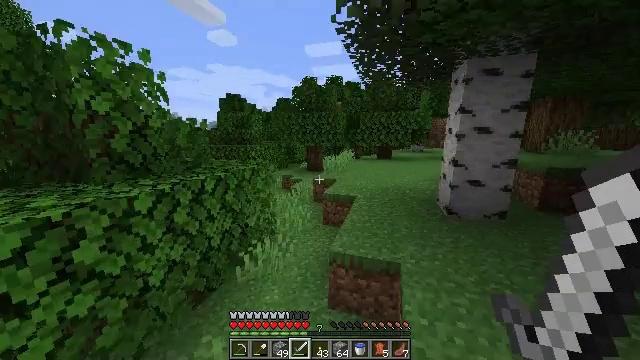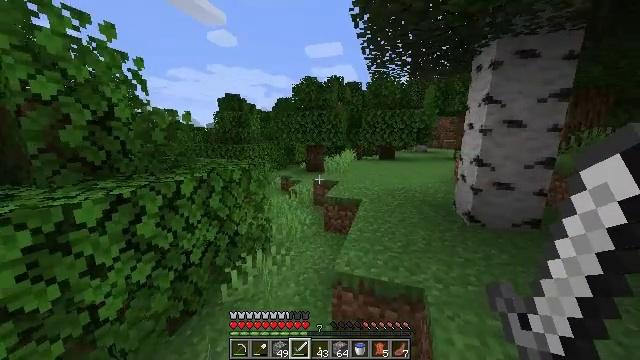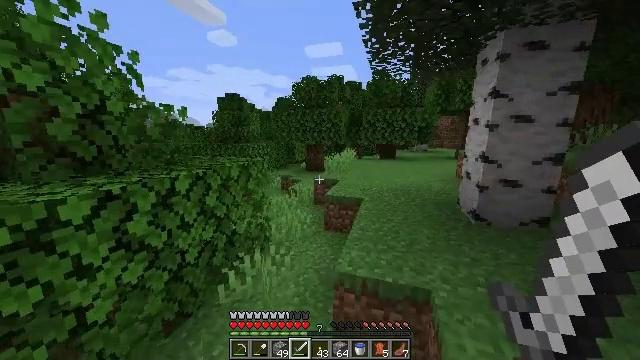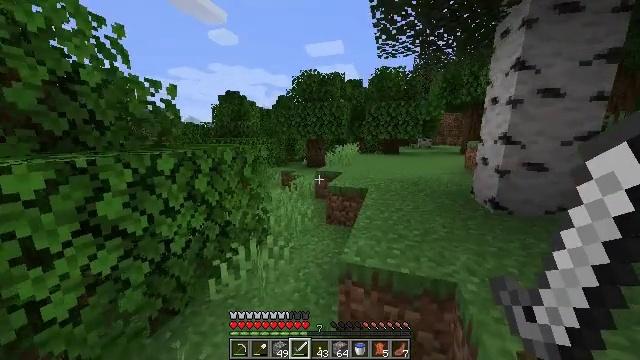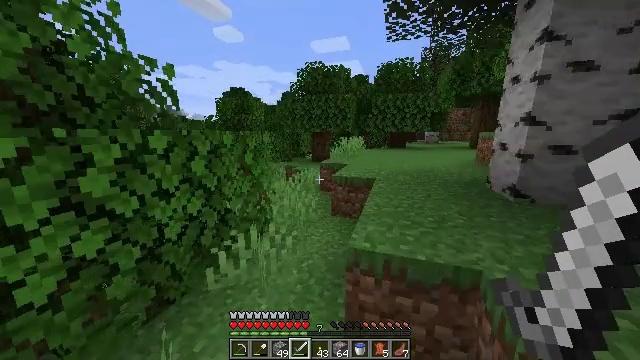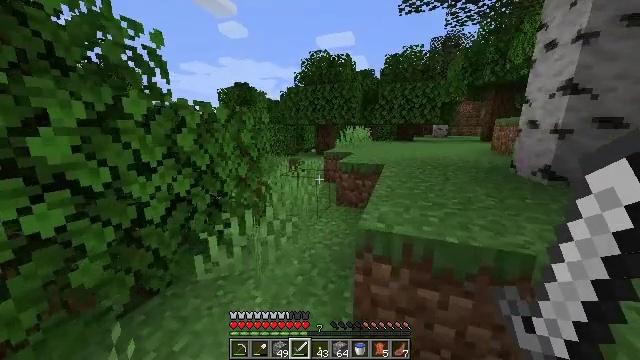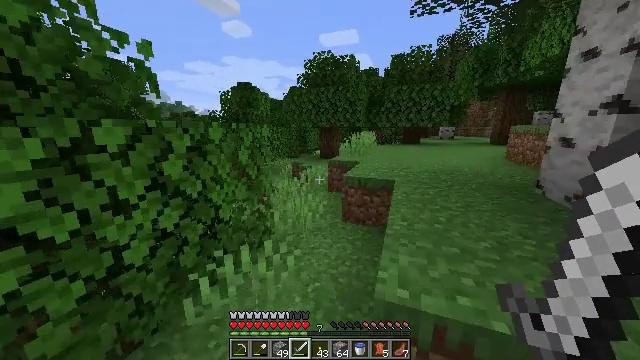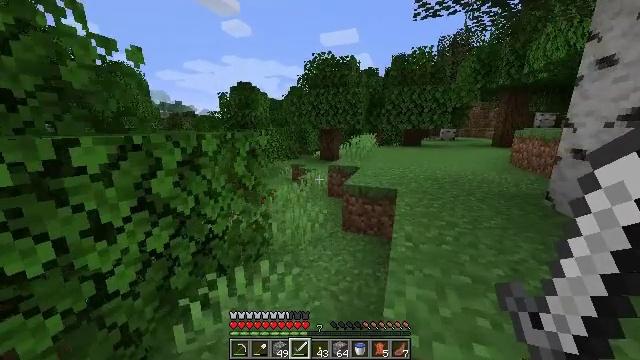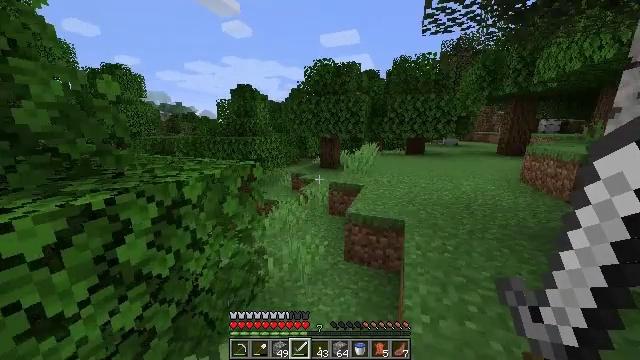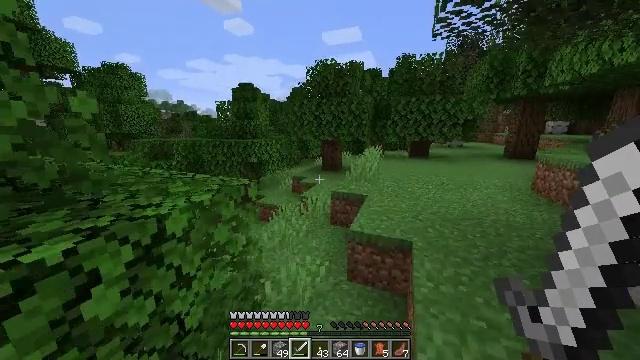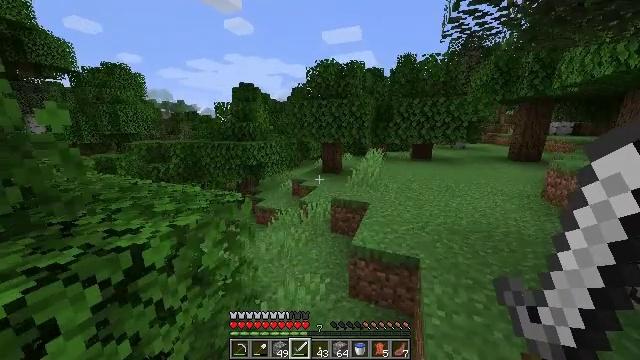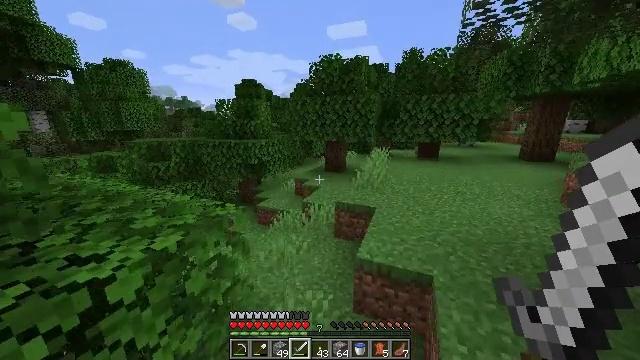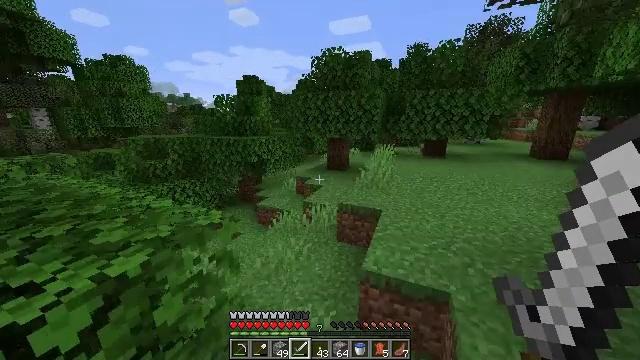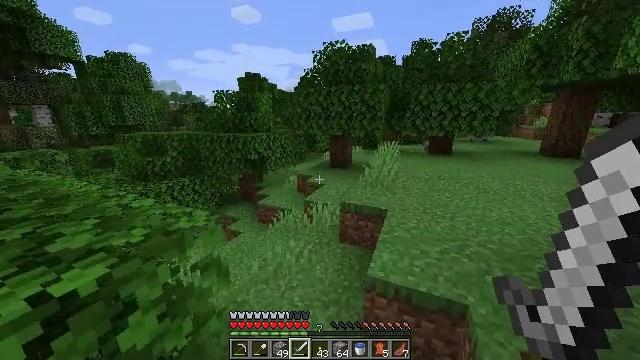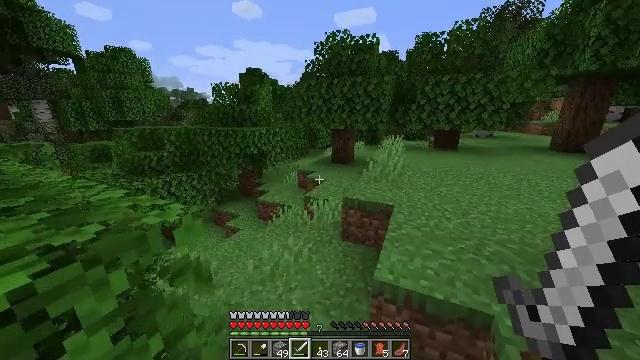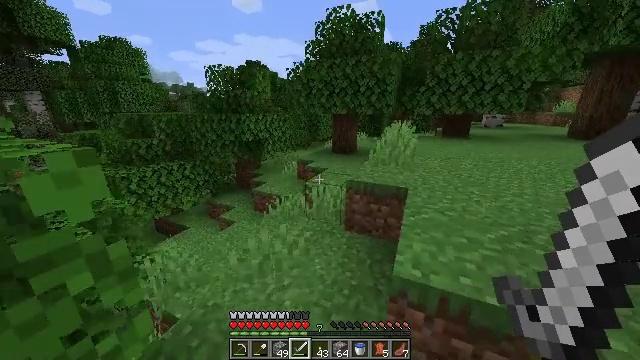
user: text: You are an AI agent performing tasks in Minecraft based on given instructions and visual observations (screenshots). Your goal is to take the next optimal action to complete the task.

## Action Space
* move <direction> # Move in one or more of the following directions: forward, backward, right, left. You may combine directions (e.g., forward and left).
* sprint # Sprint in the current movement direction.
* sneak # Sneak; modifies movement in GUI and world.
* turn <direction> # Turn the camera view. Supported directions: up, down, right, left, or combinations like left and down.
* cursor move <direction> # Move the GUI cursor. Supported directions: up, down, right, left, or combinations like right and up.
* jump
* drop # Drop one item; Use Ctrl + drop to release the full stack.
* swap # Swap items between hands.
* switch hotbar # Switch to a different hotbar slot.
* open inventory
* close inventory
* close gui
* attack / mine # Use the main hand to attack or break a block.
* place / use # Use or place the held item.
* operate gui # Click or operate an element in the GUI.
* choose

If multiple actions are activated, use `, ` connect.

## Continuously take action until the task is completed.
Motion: motion action
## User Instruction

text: Remove a peony from the inventory.
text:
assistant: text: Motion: move forward, sprint
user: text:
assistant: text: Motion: move forward, sprint
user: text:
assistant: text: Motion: move forward, sprint
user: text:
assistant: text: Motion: move forward, sprint, turn left
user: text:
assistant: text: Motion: move forward, sprint, turn left, jump
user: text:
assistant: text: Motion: move forward, sprint, jump
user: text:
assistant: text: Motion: move forward, sprint, jump
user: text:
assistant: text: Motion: move forward, sprint, jump
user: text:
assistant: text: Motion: move forward, sprint, jump
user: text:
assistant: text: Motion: move forward, sprint, jump
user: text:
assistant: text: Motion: move forward, sprint, jump
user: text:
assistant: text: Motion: move forward, sprint, jump
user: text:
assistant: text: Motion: move forward, sprint
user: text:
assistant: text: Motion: move forward, sprint
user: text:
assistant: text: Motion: move forward, sprint
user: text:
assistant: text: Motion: move forward, sprint
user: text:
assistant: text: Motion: move forward, sprint
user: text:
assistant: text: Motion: move forward, sprint
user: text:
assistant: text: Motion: move forward, sprint, turn down
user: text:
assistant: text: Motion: move forward, sprint, turn left and down
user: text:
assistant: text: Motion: move forward, sprint, turn left and down, jump
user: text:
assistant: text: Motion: move forward, sprint, turn left, jump
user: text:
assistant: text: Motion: move forward, sprint, turn left, jump
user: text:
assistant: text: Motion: move forward, sprint, turn left, jump
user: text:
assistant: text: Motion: move forward, sprint
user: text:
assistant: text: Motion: move forward, sprint, turn left
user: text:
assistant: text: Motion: move forward, sprint, turn left
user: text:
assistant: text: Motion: move forward, sprint, turn left
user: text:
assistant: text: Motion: move forward, sprint, turn left
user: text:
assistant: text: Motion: move forward, sprint, turn left